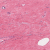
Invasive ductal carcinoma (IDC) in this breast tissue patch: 0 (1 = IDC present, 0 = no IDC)